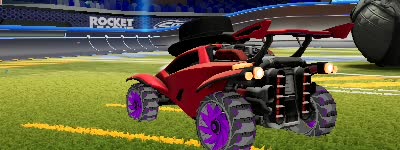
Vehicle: octane